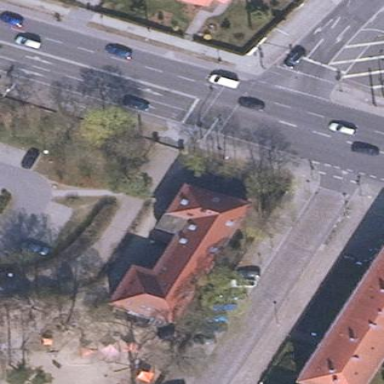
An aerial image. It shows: Kindergarten building.